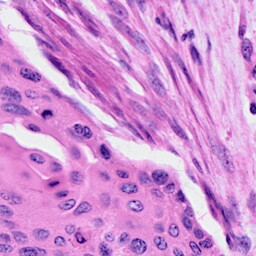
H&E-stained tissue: Cervix